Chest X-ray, PA view. Patient: 71 years old, sex M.
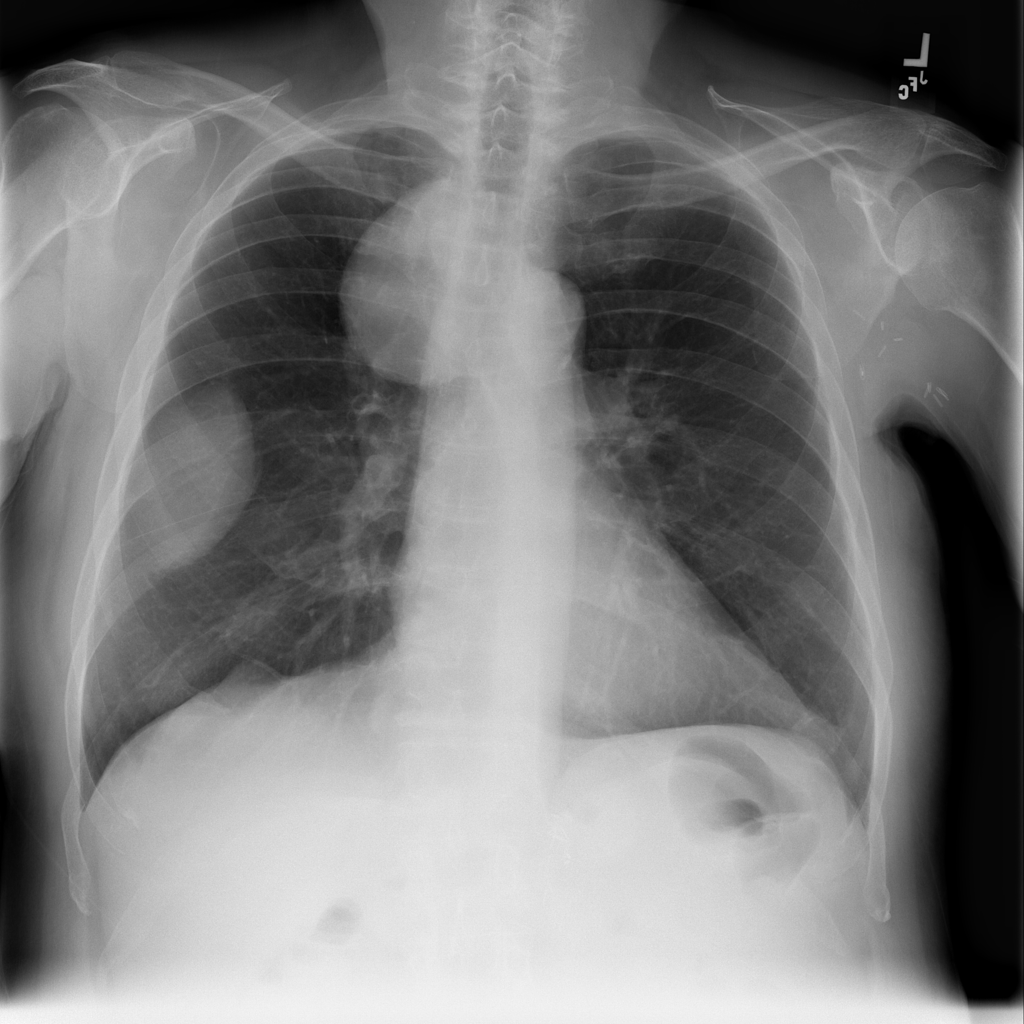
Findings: Consolidation, Mass